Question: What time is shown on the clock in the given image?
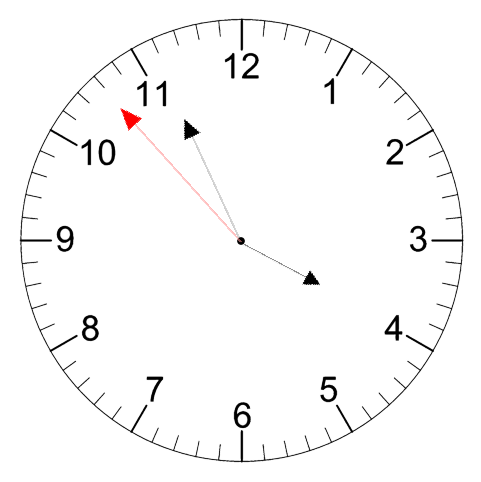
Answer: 03:55:53